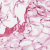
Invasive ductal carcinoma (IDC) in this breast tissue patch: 0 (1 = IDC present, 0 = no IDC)